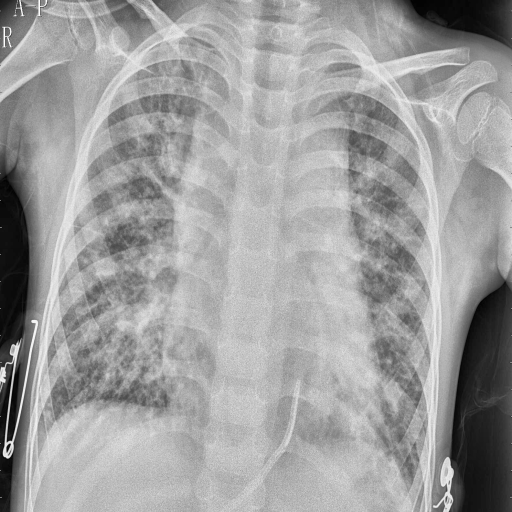
Finding: PNEUMONIA